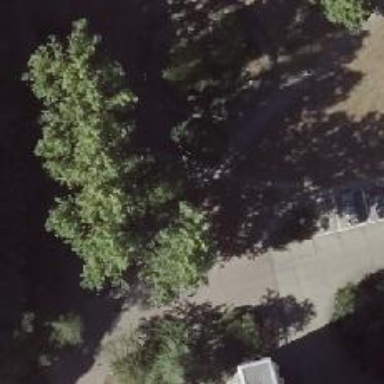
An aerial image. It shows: Footway.